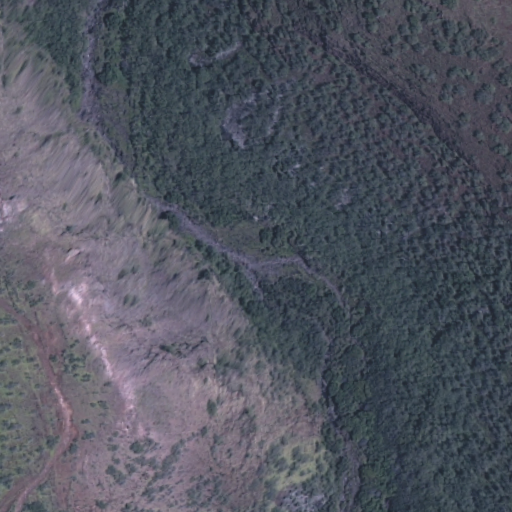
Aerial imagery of valley in Hawaii named Kamalō Gulch containing only unknown